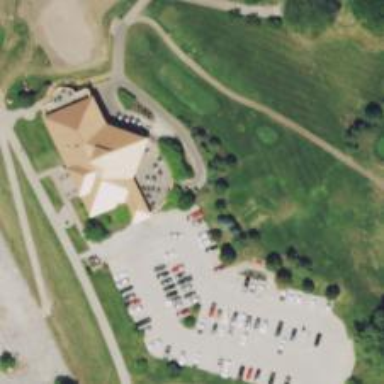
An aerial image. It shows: High-quality path for golf carts on grade 1 tracktype.